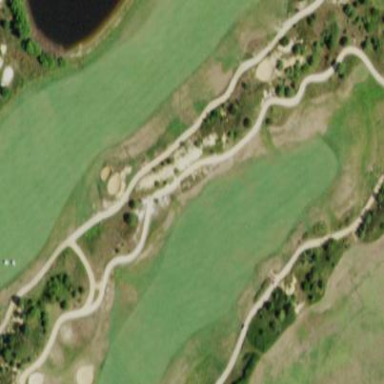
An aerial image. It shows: Designated path for golf carts.